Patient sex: M
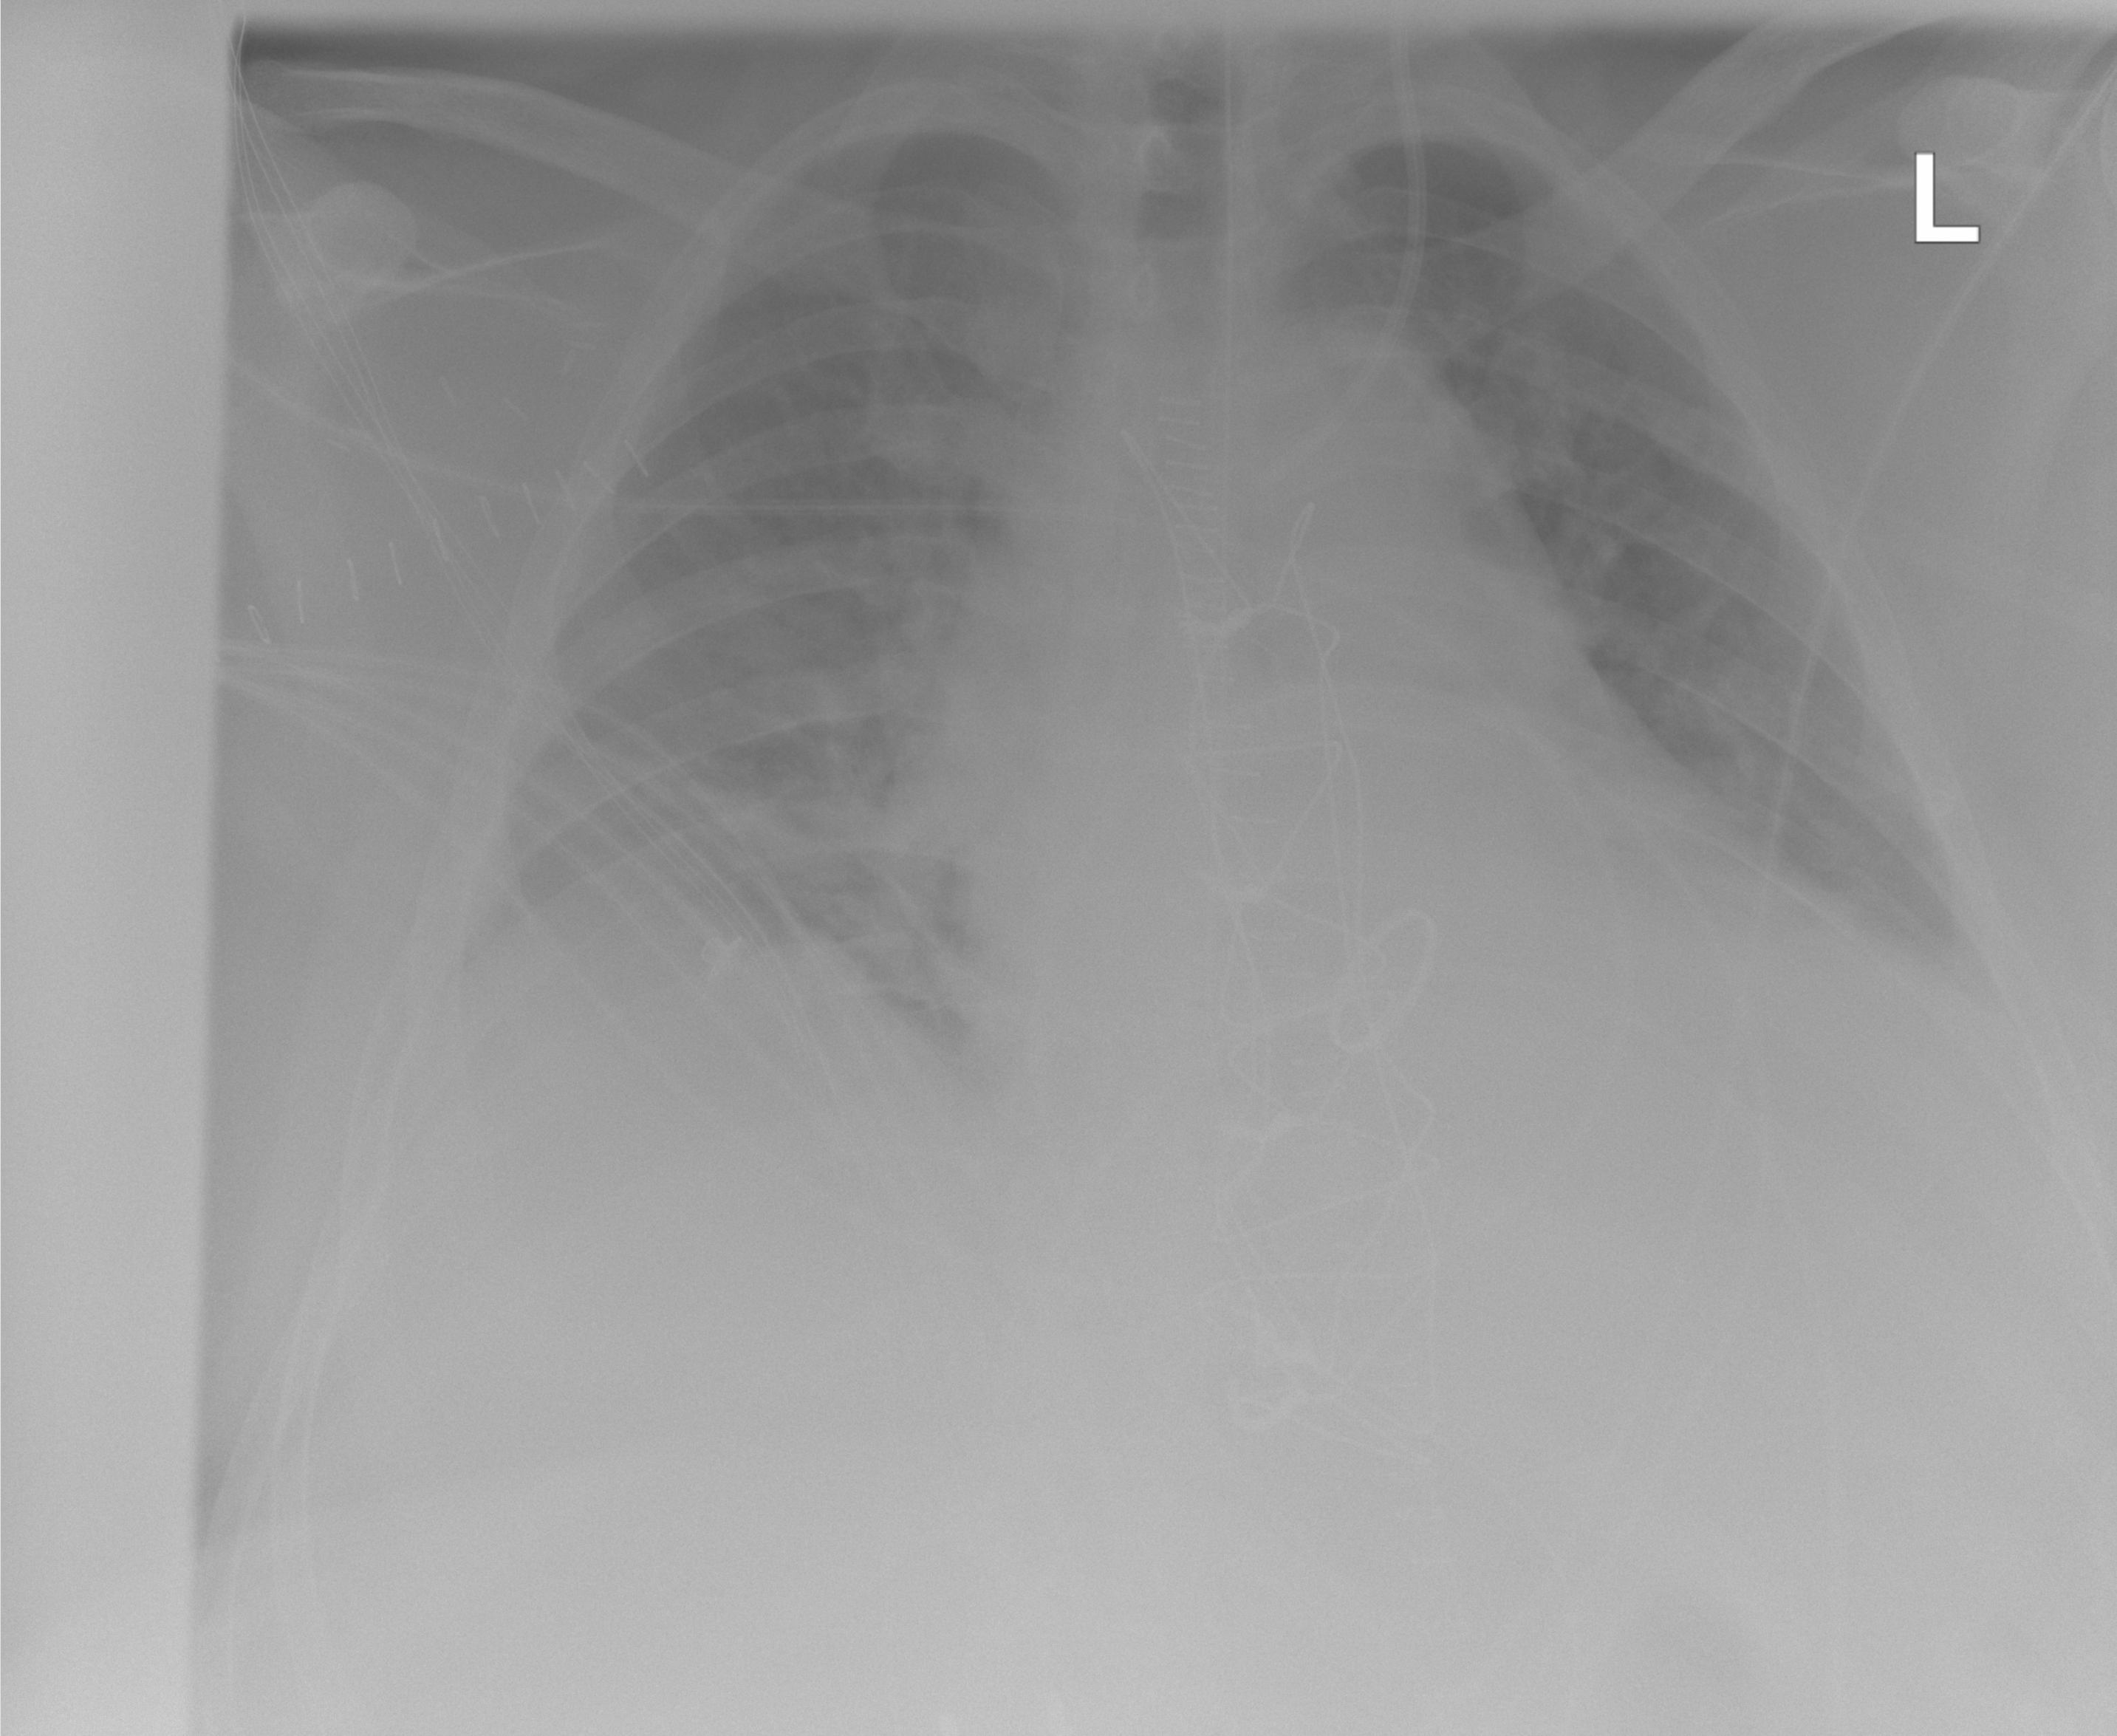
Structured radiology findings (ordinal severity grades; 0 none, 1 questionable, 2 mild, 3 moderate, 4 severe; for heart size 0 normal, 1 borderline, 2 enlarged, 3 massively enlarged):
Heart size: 2
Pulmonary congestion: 0
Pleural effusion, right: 1
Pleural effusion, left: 2
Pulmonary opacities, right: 1
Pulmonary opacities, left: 0
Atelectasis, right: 2
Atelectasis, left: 2